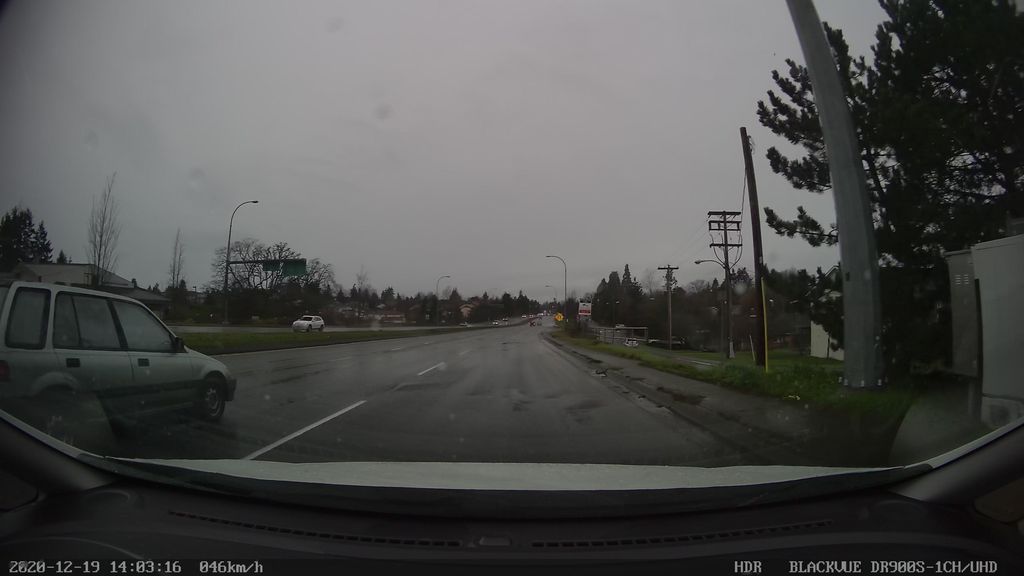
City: victoria